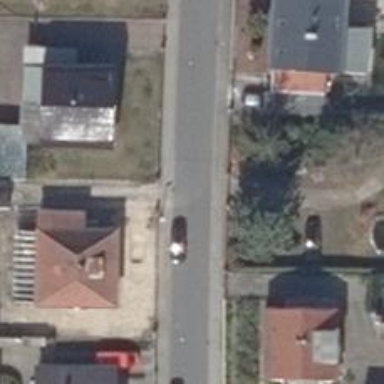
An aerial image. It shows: Residential road with asphalt surface. There are sidewalks on both sides of the road.